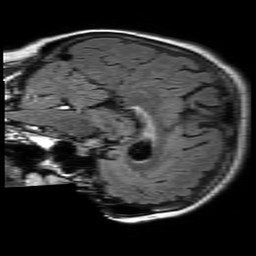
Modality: FLAIR
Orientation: sagittal
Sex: female
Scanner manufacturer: philips
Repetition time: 11 s
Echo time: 0.125 s